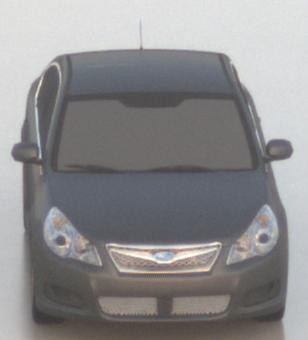
Make: Subaru
Model: Legacy 2.0R
Detailed model: Legacy (IV) Limousine
Model produced from: 2007/09
Model produced until: 2008/10
Doors: 4
Color: gray
Road condition: wet road
Daytime: sunrise or sunset
Contrast: low contrast